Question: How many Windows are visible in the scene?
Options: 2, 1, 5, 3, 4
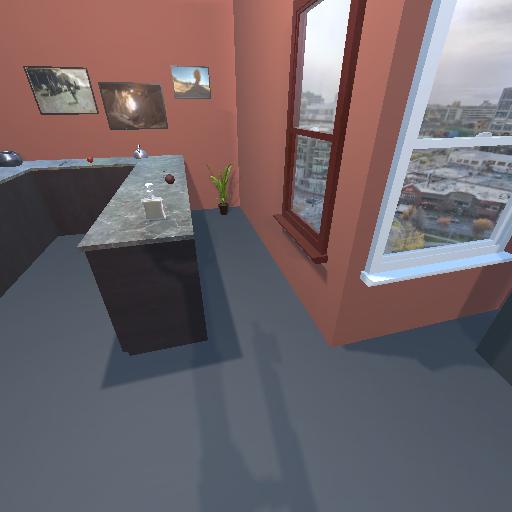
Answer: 2